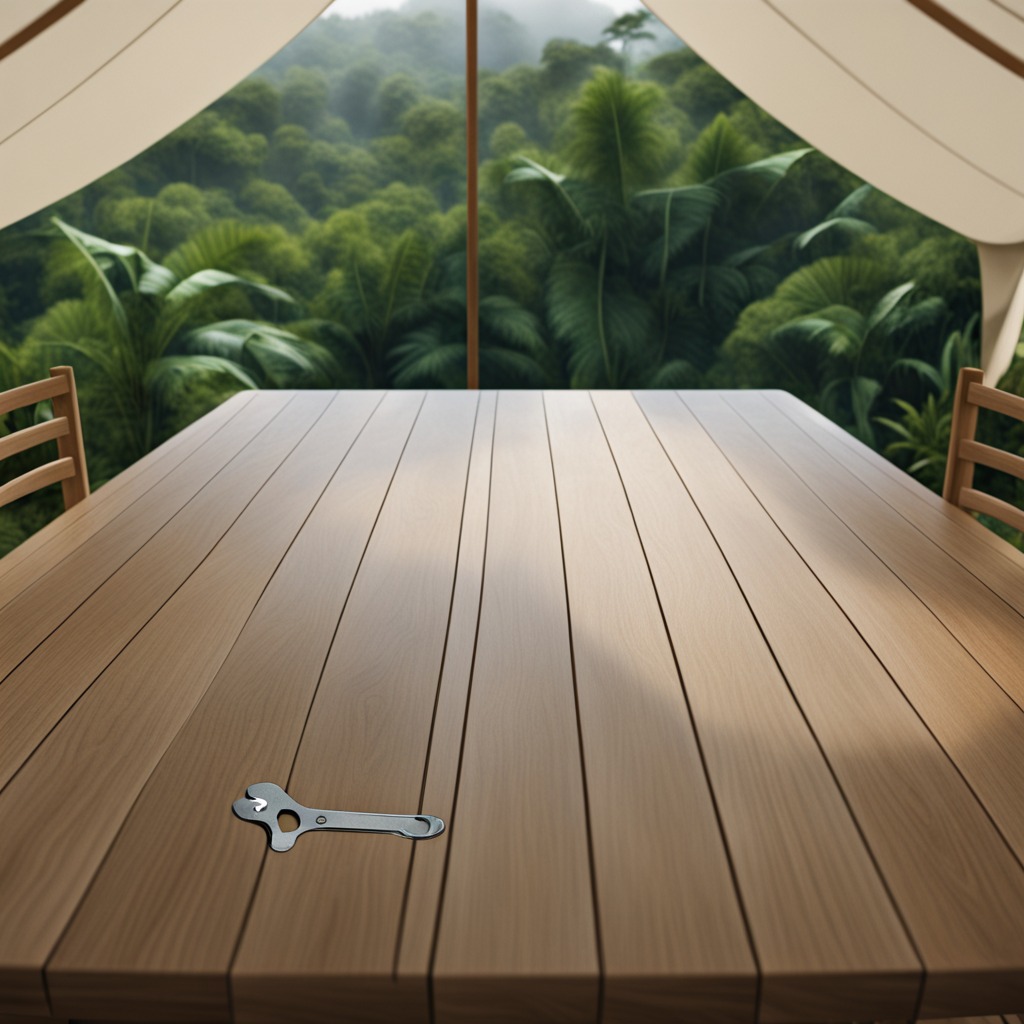
An wrench is lying on the wooden table inside a jungle field workshop tent humid ambient light worn but